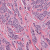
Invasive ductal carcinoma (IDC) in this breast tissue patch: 1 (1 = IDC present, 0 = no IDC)